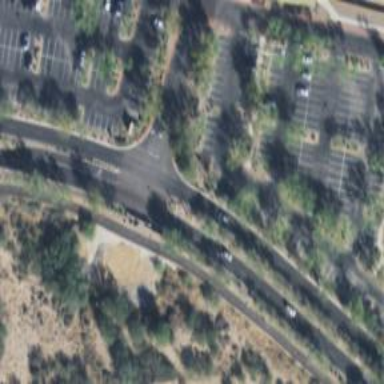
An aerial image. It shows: Asphalt road designated for service vehicles.